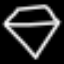
Label: diamond